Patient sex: M
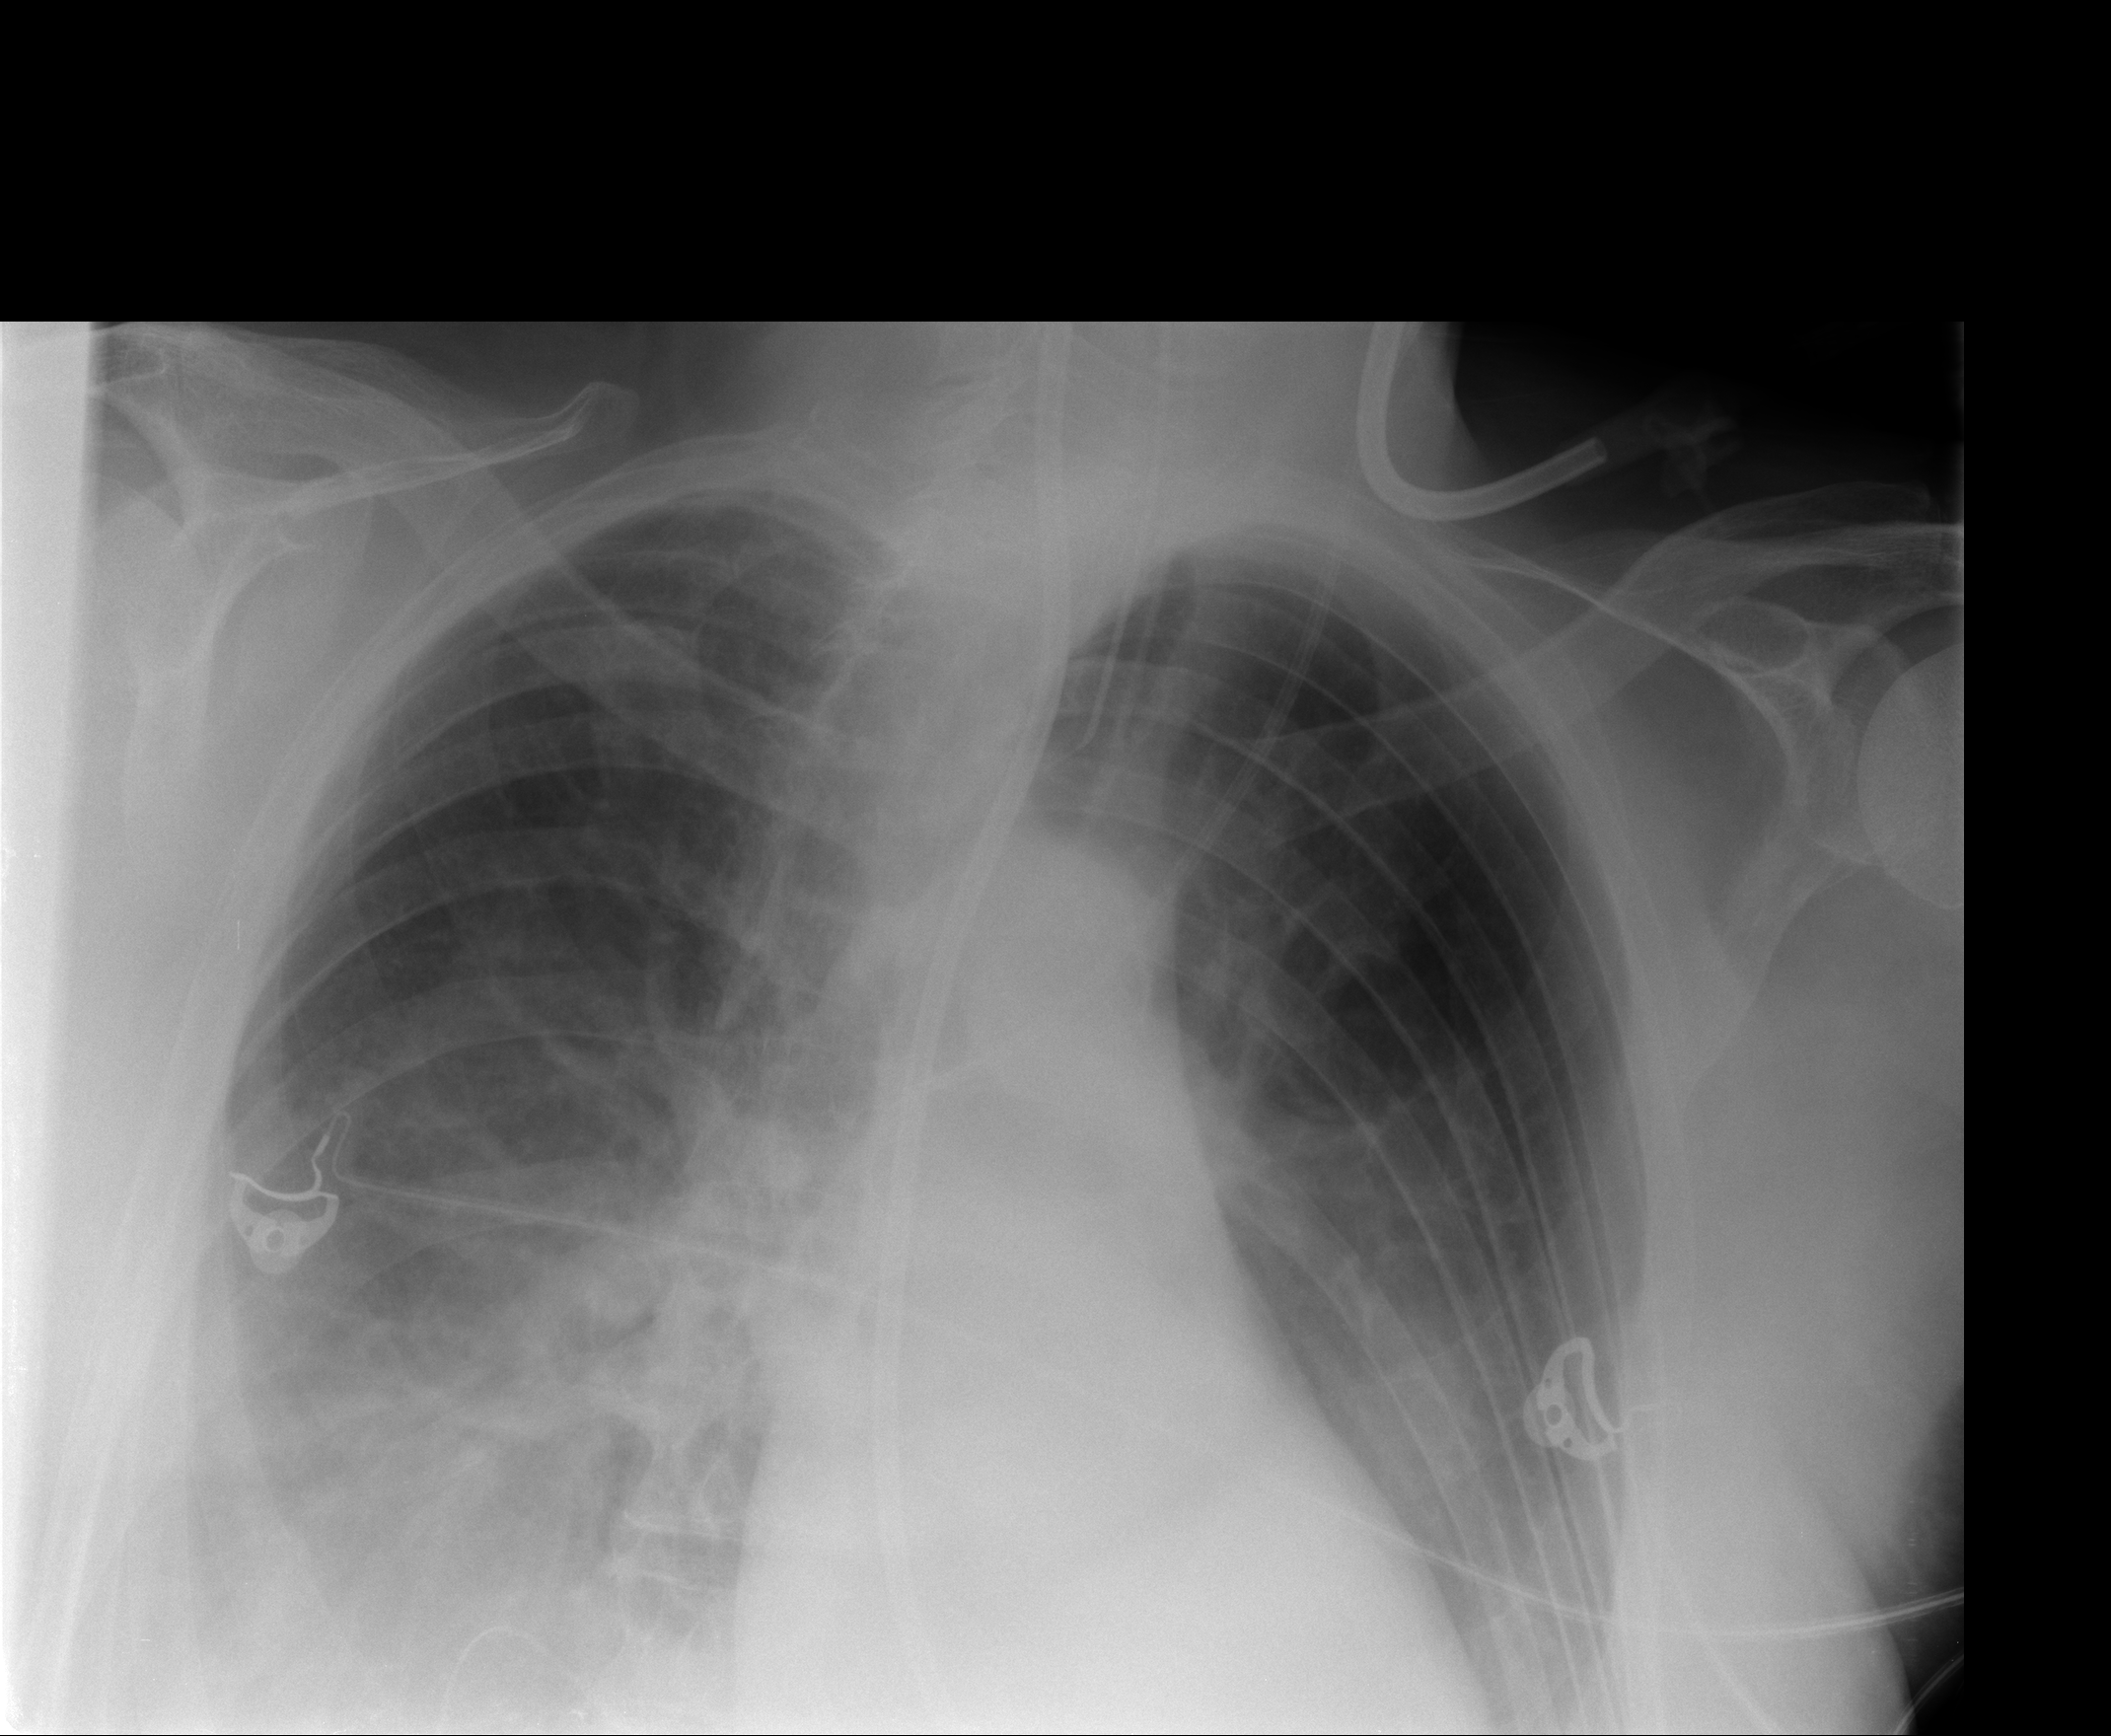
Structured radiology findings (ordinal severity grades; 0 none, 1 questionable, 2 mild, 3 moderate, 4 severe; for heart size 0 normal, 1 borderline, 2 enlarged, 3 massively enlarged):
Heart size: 0
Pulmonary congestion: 0
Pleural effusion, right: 2
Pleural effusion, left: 1
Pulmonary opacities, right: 1
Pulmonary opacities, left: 0
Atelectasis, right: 2
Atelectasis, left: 2